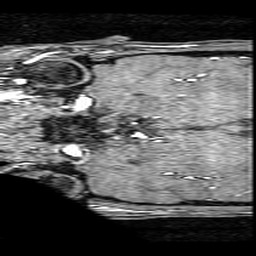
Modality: angio
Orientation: coronal
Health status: ill
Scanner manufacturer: philips
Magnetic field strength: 3 T
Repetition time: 0.01835 s
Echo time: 0.003417 s